Aerial crown-view tile of a tropical tree (Barro Colorado Island, Panama), acquired 20241112:
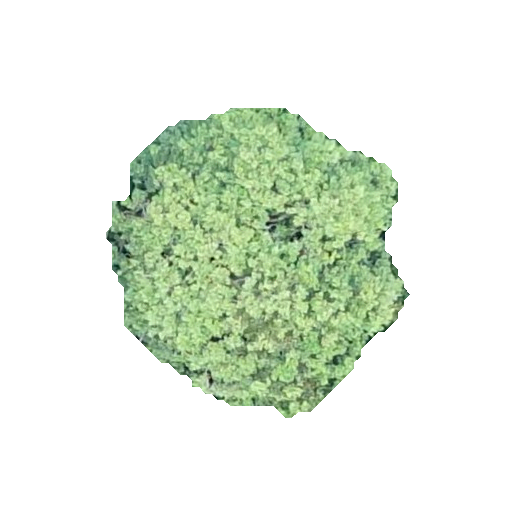
Species: Simarouba amara
GBIF accepted scientific name: Simarouba amara
Crown area: 104.739 m²